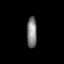
Tissue: lung
Cell type: Epithelial cells
Senescence score: 0.2196
Nuclear area (px): 305
Mean DAPI intensity: 128.931